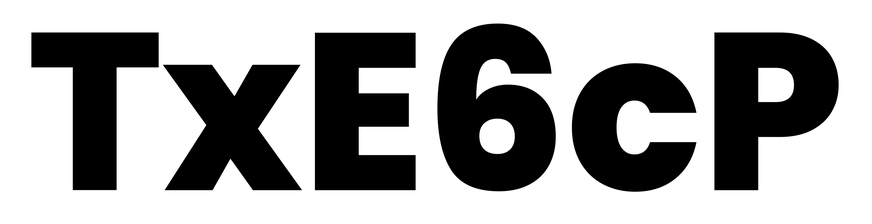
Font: Poppins-ExtraBold